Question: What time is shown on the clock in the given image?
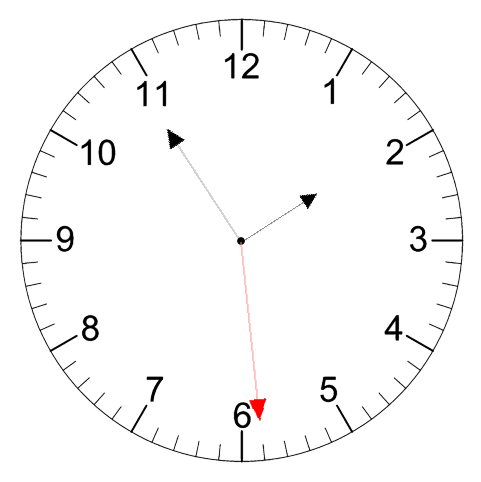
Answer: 01:54:29